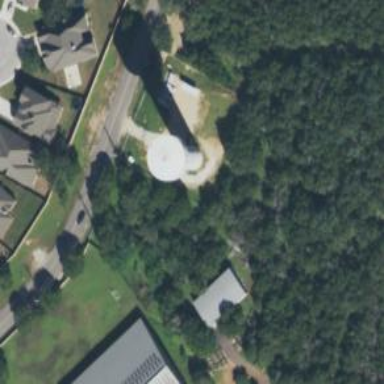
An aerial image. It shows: Water tower that is man-made.